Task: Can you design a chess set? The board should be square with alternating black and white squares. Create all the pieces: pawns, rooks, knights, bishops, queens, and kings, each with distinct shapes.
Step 5512:
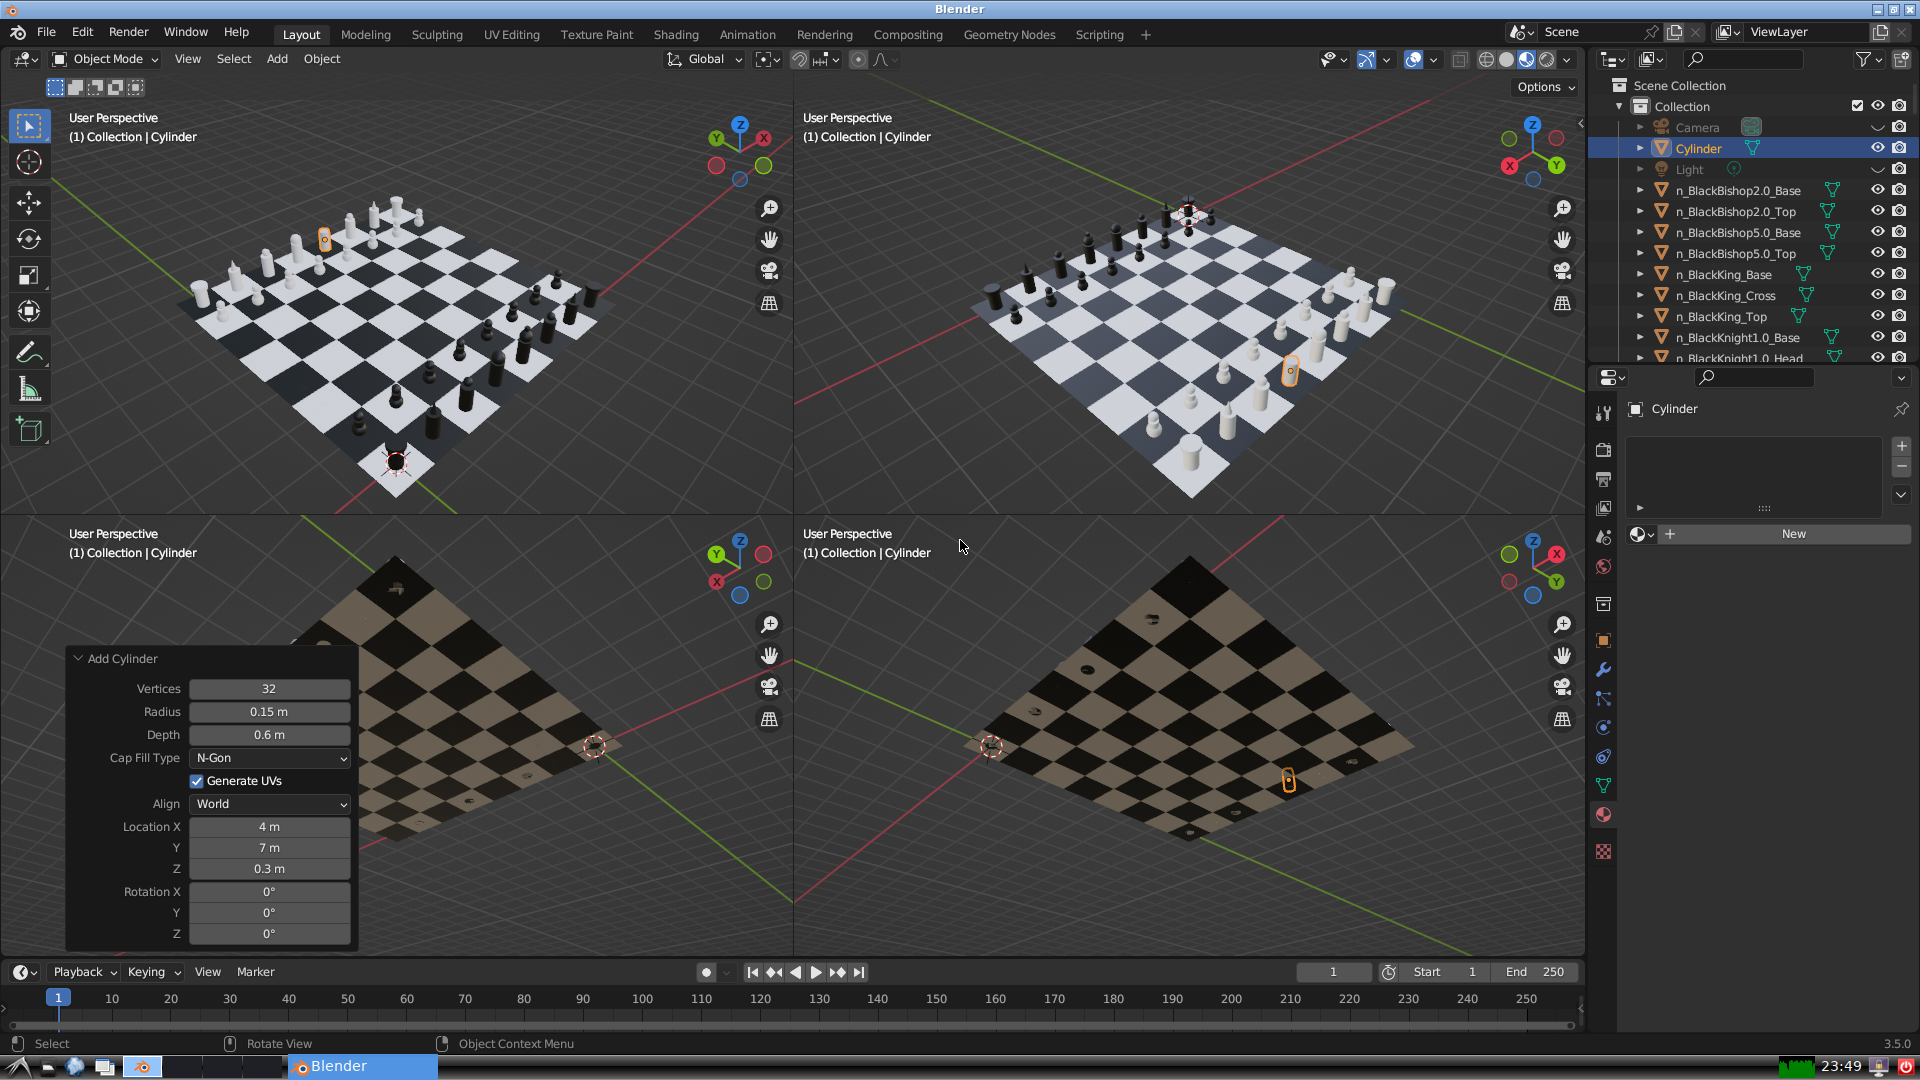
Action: {"key_press": ['Ctrl, Home']}